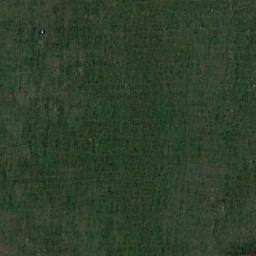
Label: meadow